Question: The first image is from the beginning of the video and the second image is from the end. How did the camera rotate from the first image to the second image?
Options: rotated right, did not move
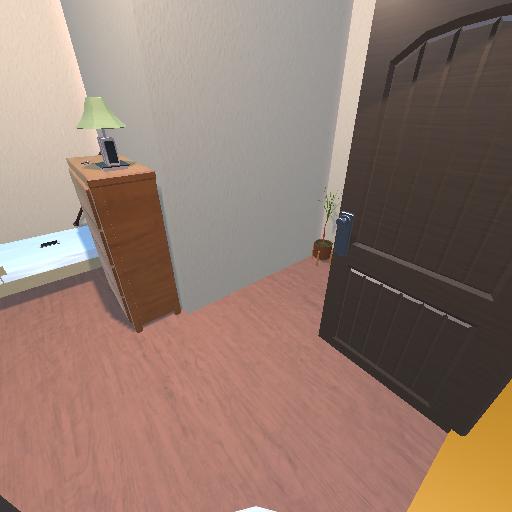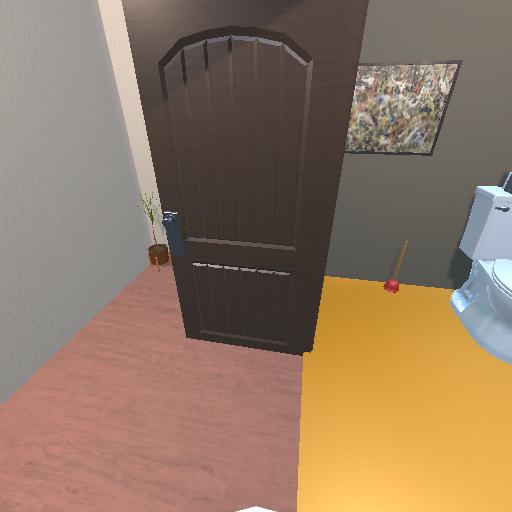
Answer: rotated right